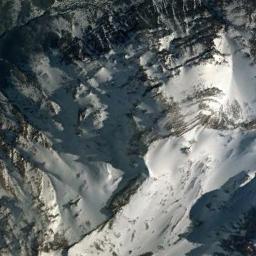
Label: snowberg